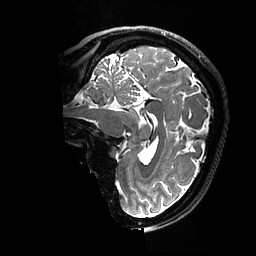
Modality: T2w
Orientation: sagittal
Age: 33
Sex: female
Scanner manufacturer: ge
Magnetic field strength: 3 T
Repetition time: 3.202 s
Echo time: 0.05976 s